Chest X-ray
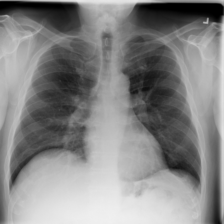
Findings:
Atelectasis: negative
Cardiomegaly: negative
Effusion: negative
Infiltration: positive
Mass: negative
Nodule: negative
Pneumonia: negative
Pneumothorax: negative
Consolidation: negative
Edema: negative
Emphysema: negative
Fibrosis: negative
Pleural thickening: negative
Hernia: negative